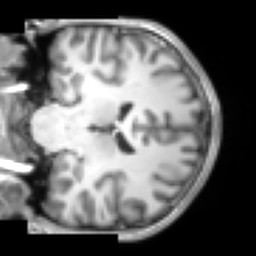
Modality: T1w
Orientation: coronal